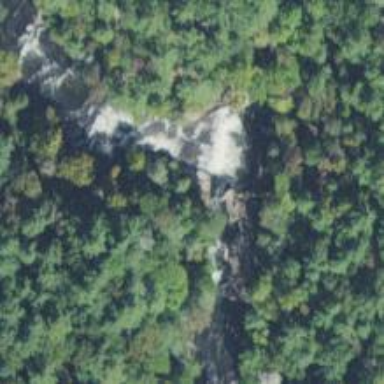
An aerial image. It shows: Beautiful waterfall in nature.